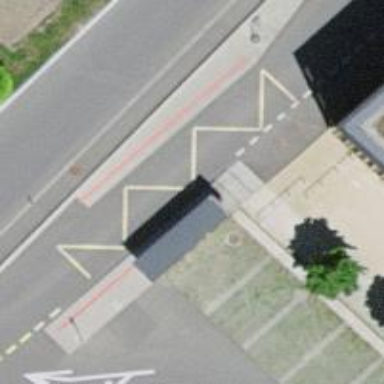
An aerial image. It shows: Bus stop with platform for public transport.